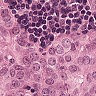
Metastatic tissue present: yes